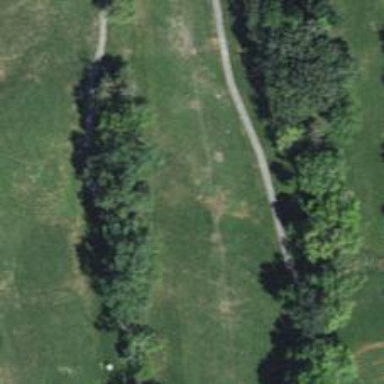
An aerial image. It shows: View of golf hole.